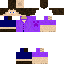
A female human skin with medium skin, wearing brown long hair dressed in a purple tshirt and blue shorts, featuring a closed mouth.